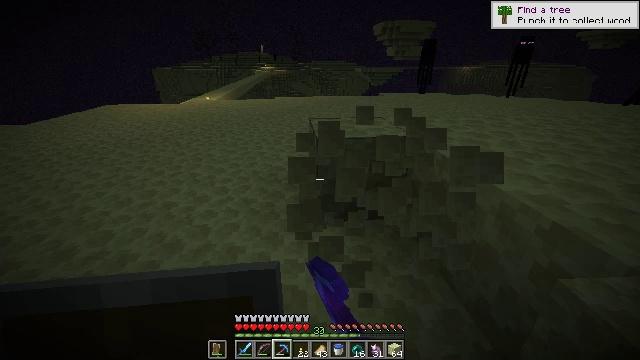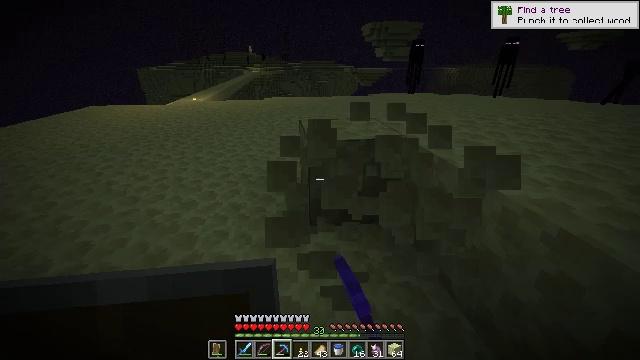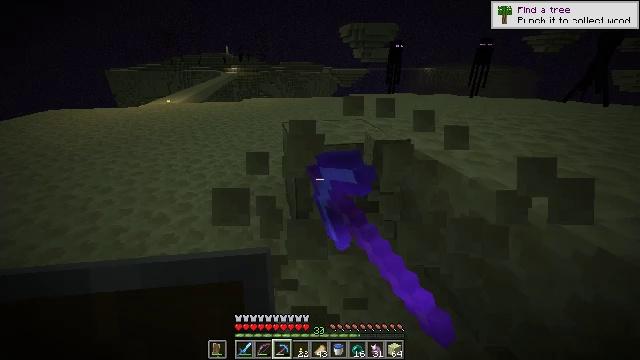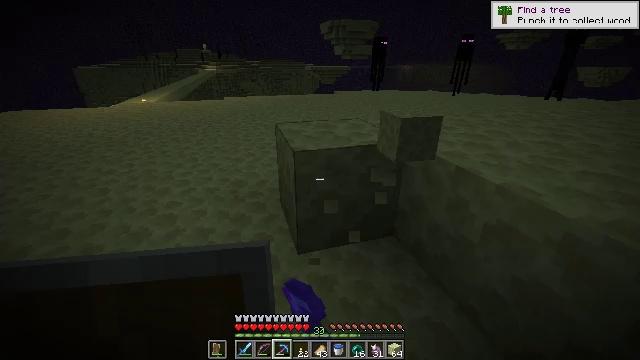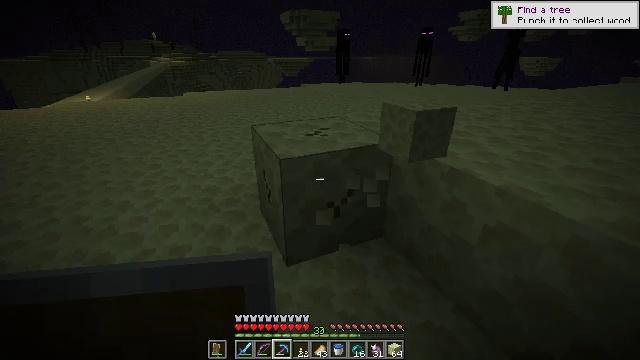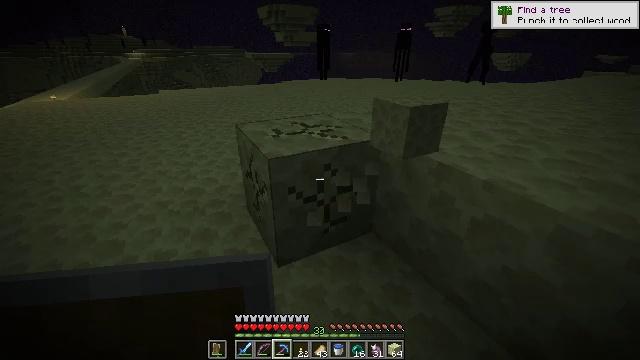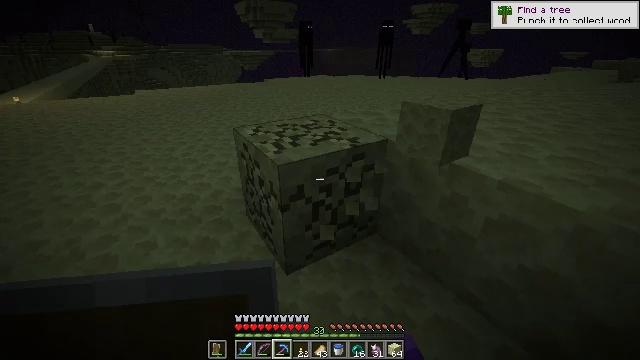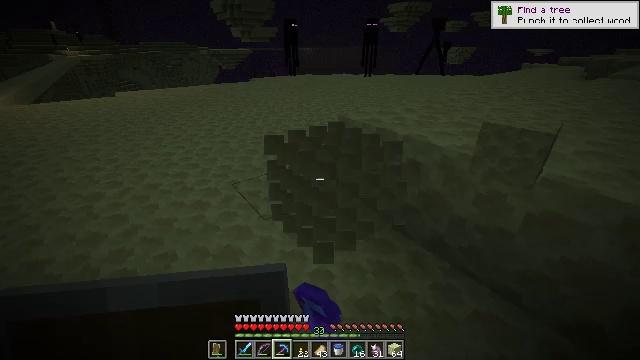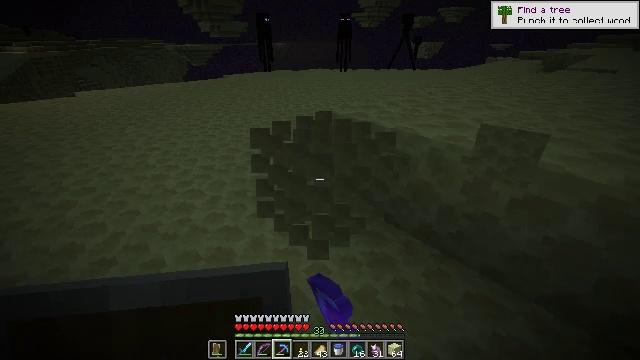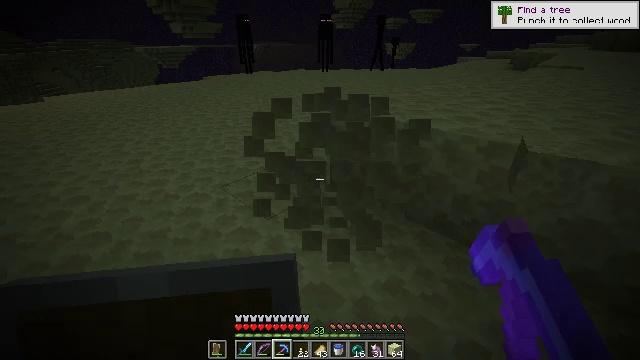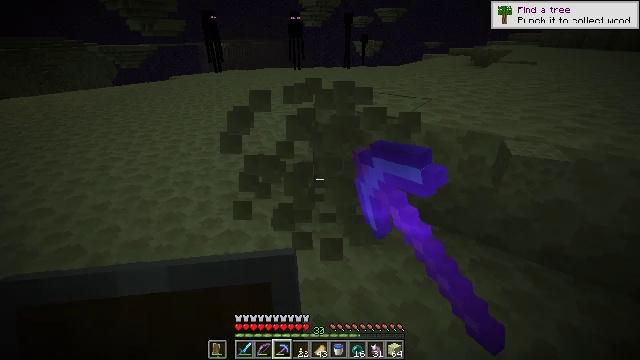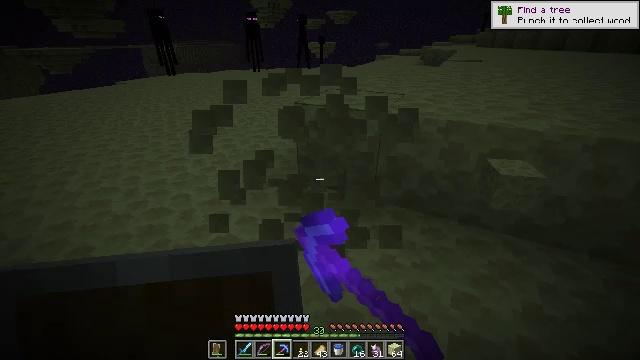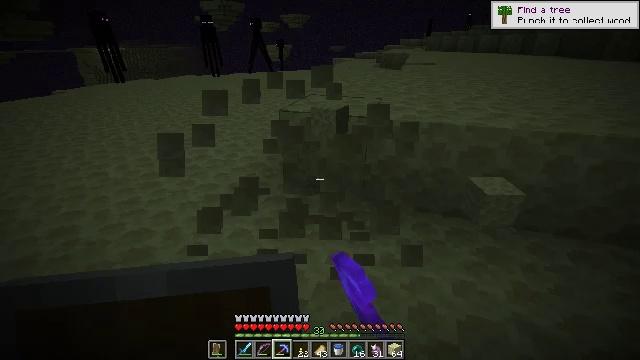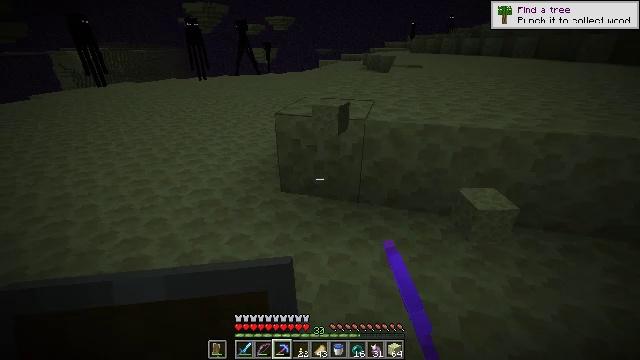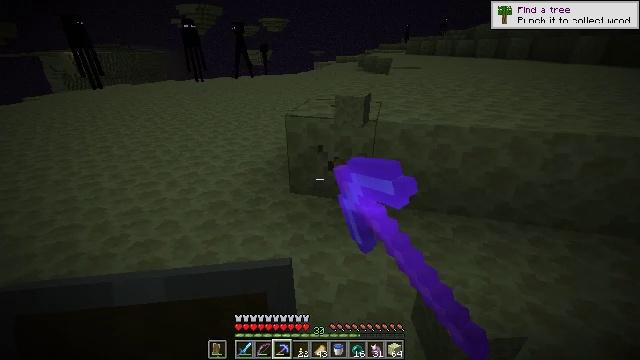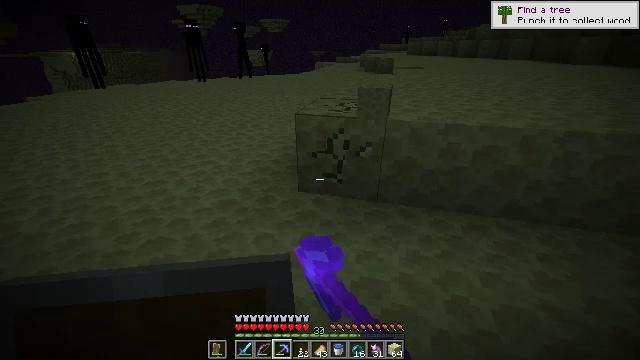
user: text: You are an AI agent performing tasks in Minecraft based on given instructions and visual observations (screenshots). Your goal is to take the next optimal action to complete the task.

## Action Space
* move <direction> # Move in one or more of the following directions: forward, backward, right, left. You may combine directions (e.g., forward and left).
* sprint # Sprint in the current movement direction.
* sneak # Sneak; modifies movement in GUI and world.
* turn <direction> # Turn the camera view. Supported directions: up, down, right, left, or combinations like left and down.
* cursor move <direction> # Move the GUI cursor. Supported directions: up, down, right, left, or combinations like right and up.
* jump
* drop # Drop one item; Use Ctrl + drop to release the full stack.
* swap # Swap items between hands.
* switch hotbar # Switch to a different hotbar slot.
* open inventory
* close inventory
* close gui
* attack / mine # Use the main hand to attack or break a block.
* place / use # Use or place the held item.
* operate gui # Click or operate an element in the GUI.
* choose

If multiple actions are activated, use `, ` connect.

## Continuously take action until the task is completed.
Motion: motion action
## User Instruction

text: Extract end stone with a pickaxe.
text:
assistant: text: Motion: move forward, turn right, attack / mine
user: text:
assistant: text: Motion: move forward and move left, turn right, attack / mine
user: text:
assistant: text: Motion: move forward and move left, turn right, attack / mine
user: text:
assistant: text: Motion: move forward and move left, turn right and down, attack / mine
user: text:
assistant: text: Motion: move left, turn right, attack / mine
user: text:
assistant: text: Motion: move left, turn right, attack / mine
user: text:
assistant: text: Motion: move left, turn right, attack / mine
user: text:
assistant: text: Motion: move left, turn right, attack / mine
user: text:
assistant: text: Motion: move left, turn right, attack / mine
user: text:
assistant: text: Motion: move left, turn right, attack / mine
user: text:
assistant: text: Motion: move left, turn right, attack / mine
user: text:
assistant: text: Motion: move left, turn right, attack / mine
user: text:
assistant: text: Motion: move left, turn right, attack / mine
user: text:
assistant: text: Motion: turn right, attack / mine
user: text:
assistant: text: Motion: attack / mine
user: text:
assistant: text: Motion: attack / mine
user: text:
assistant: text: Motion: attack / mine
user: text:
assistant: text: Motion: attack / mine
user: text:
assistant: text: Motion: move forward, attack / mine
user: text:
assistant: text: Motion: move forward, attack / mine
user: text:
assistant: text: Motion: move forward, turn right and up, attack / mine
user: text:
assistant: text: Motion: move forward, turn right and up, attack / mine
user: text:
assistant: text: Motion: move forward, turn right, attack / mine
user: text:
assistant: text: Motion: move forward, turn right, attack / mine
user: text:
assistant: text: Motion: attack / mine
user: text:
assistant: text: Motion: turn left, attack / mine
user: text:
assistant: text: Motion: turn left, attack / mine
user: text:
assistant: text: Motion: turn left, attack / mine
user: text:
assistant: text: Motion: attack / mine
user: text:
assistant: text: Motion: move forward and move left, attack / mine